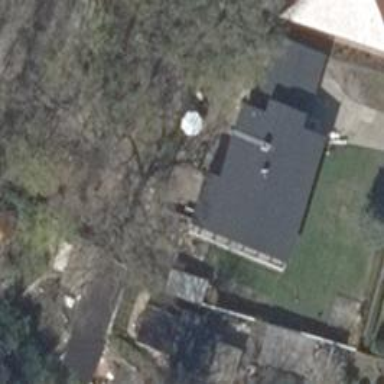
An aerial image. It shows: Detached building with gabled roof.